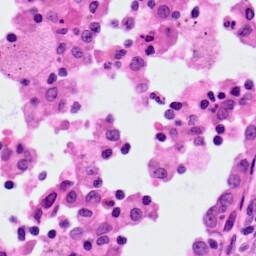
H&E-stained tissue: Lung